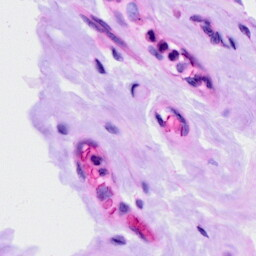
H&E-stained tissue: Ovarian